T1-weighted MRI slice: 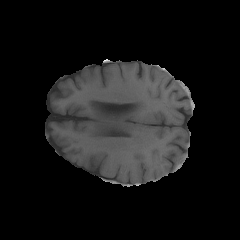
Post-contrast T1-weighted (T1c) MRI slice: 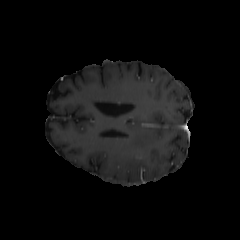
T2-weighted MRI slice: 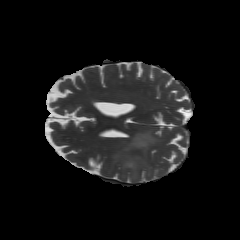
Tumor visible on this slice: yes